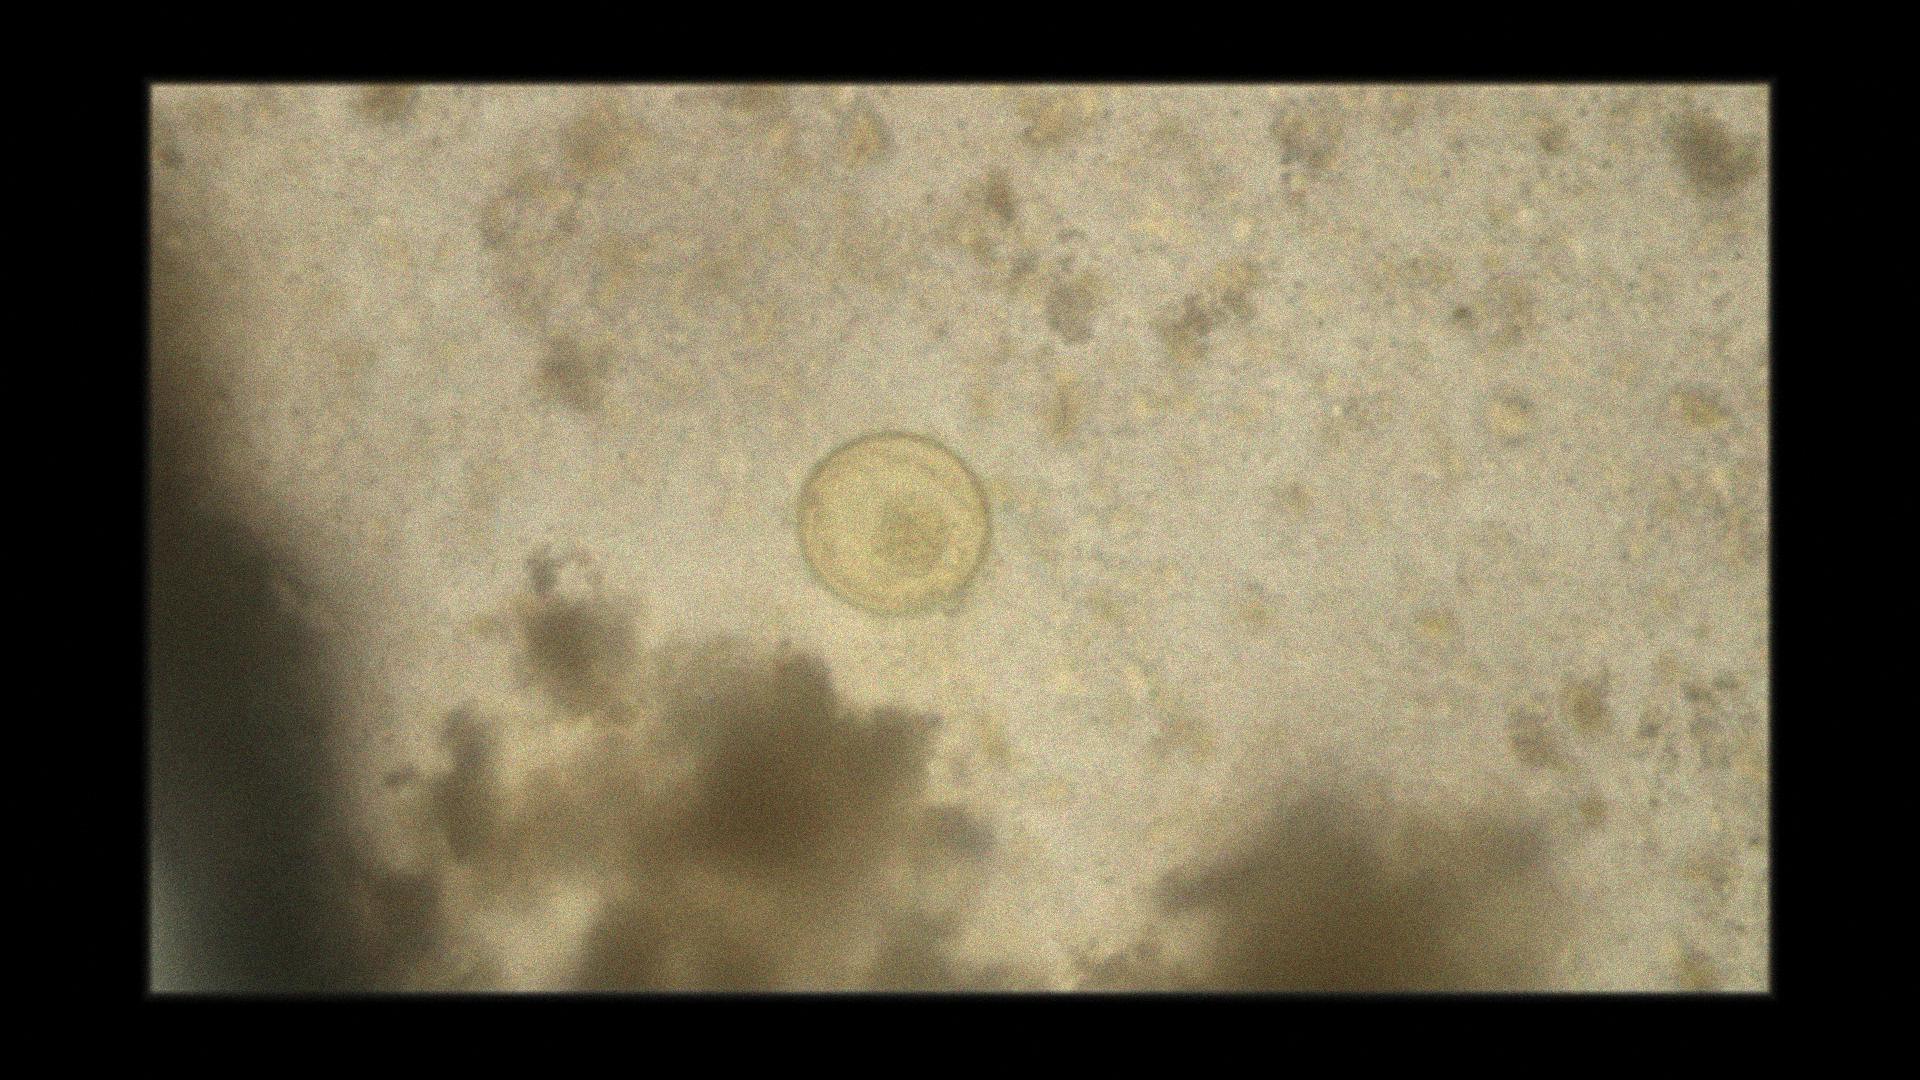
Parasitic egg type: Hymenolepis diminuta